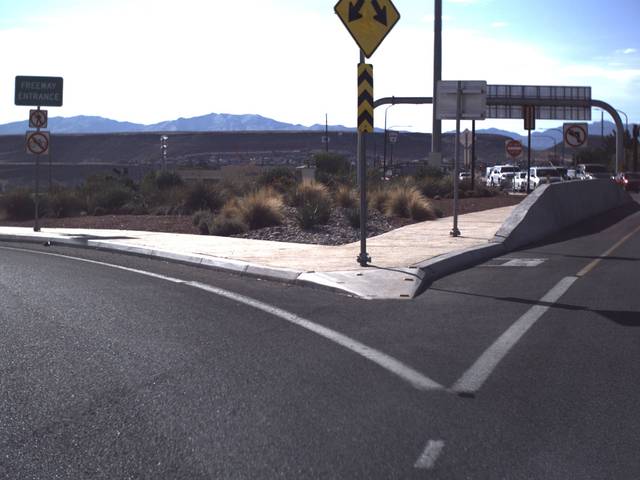
Region: United States
Coordinates: 37.11, -113.559